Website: macys
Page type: payment
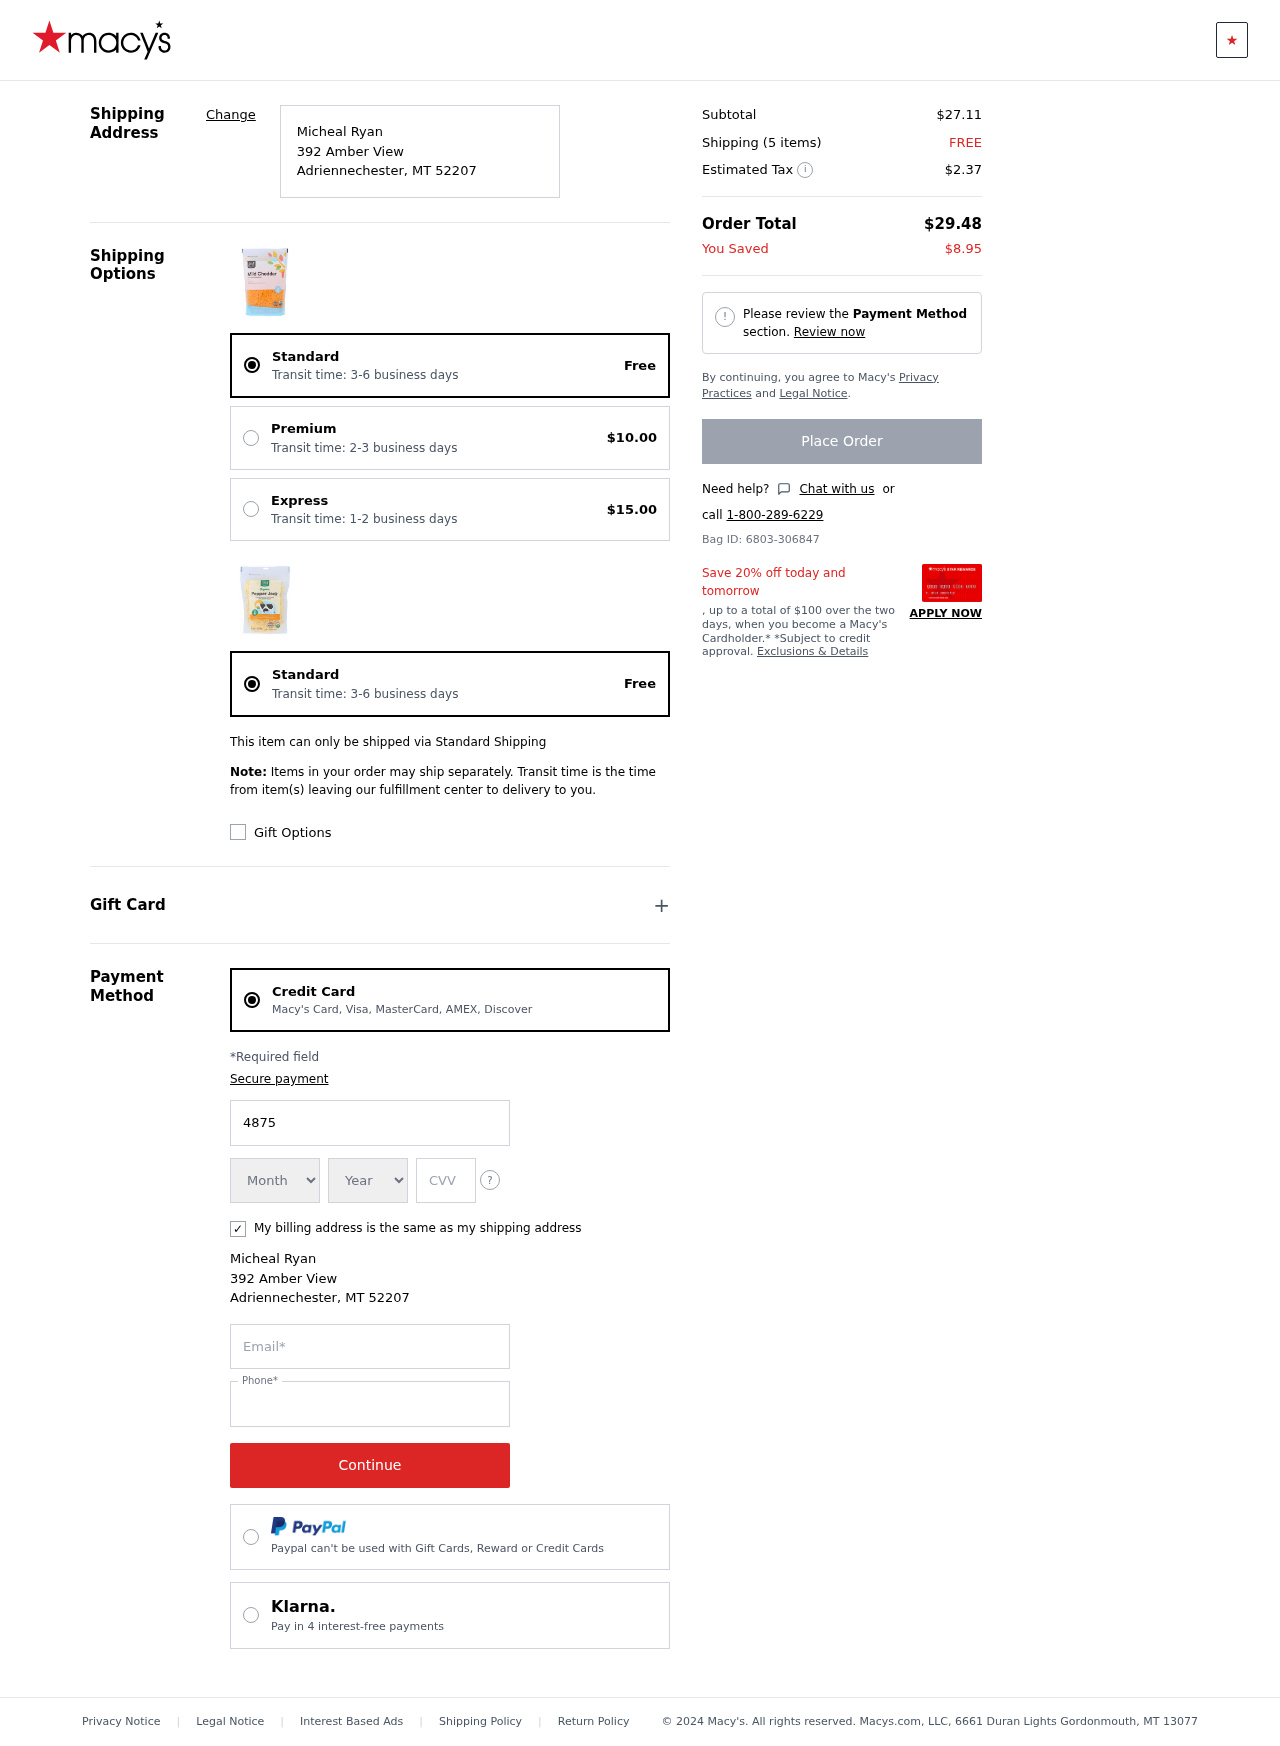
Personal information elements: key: PII_CARD_CVV
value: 823
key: PII_CARD_EXPIRY_MONTH
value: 04
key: PII_CARD_EXPIRY_YEAR
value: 26
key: PII_CARD_NUMBER
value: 4875 3219 9725 1081
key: PII_CITY
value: Adriennechester
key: PII_EMAIL
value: micheal.ryan@yahoo.com
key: PII_FULLNAME
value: Micheal Ryan
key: PII_PHONE
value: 3852299894
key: PII_POSTCODE
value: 52207
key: PII_STATE_ABBR
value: MT
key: PII_STREET
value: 392 Amber View
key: PII_FULLNAME2
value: Micheal Ryan
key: PII_CITY2
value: Adriennechester
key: PII_STATE_ABBR2
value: MT
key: PII_POSTCODE_FULL
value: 52207
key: PII_POSTCODE_NUMERIC
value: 52207
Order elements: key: ORDER_DELIVERY_DATE
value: Transit time: 3-6 business days
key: ORDER_SHIPPING_STANDARD
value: Free
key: ORDER_SHIPPING_PREMIUM
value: $10.00
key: ORDER_SHIPPING_EXPRESS
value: $15.00
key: ORDER_DELIVERY_DATE2
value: Transit time: 3-6 business days
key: ORDER_SHIPPING_STANDARD2
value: Free
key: ORDER_SUBTOTAL
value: $27.11
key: ORDER_NUM_ITEMS
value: Shipping (5 items)
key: ORDER_SHIPPING_COST
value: FREE
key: ORDER_TAX
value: $2.37
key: ORDER_TOTAL
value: $29.48
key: ORDER_SAVINGS
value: $8.95
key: ORDER_ID
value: Bag ID: 6803-306847